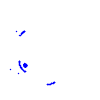
Particle: electron